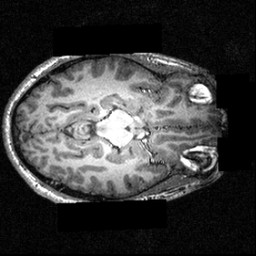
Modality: T1w
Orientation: axial
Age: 24
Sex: male
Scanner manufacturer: siemens
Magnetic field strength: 3.951 T
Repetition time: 1.5 s
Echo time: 0.00335 s